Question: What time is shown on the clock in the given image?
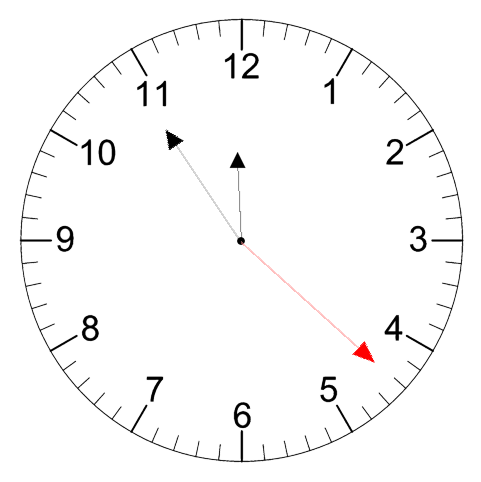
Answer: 11:54:22